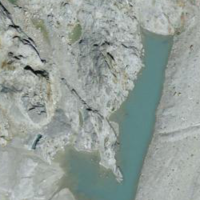
EUNIS habitat code: 48
Species observed at this site:
Corvus corax